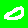
Digit: 0